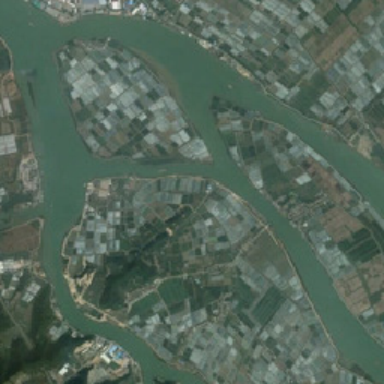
Rivers with branches are close to many farmlands .